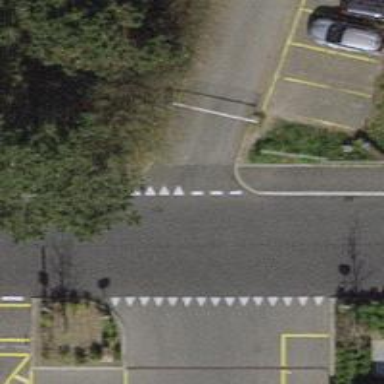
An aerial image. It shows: Lift gate barrier.